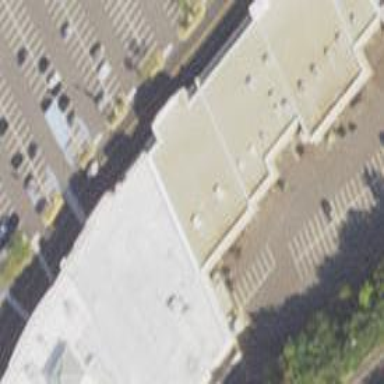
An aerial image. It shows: Retail building.